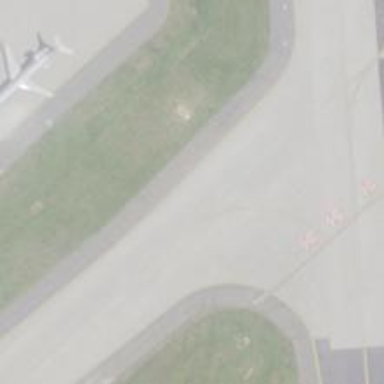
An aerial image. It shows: View of taxiway at the airport.